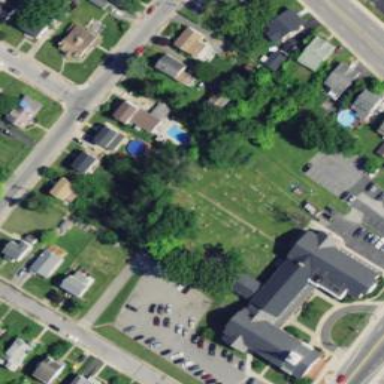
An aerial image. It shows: Cemetery.